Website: home-depot
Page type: payment
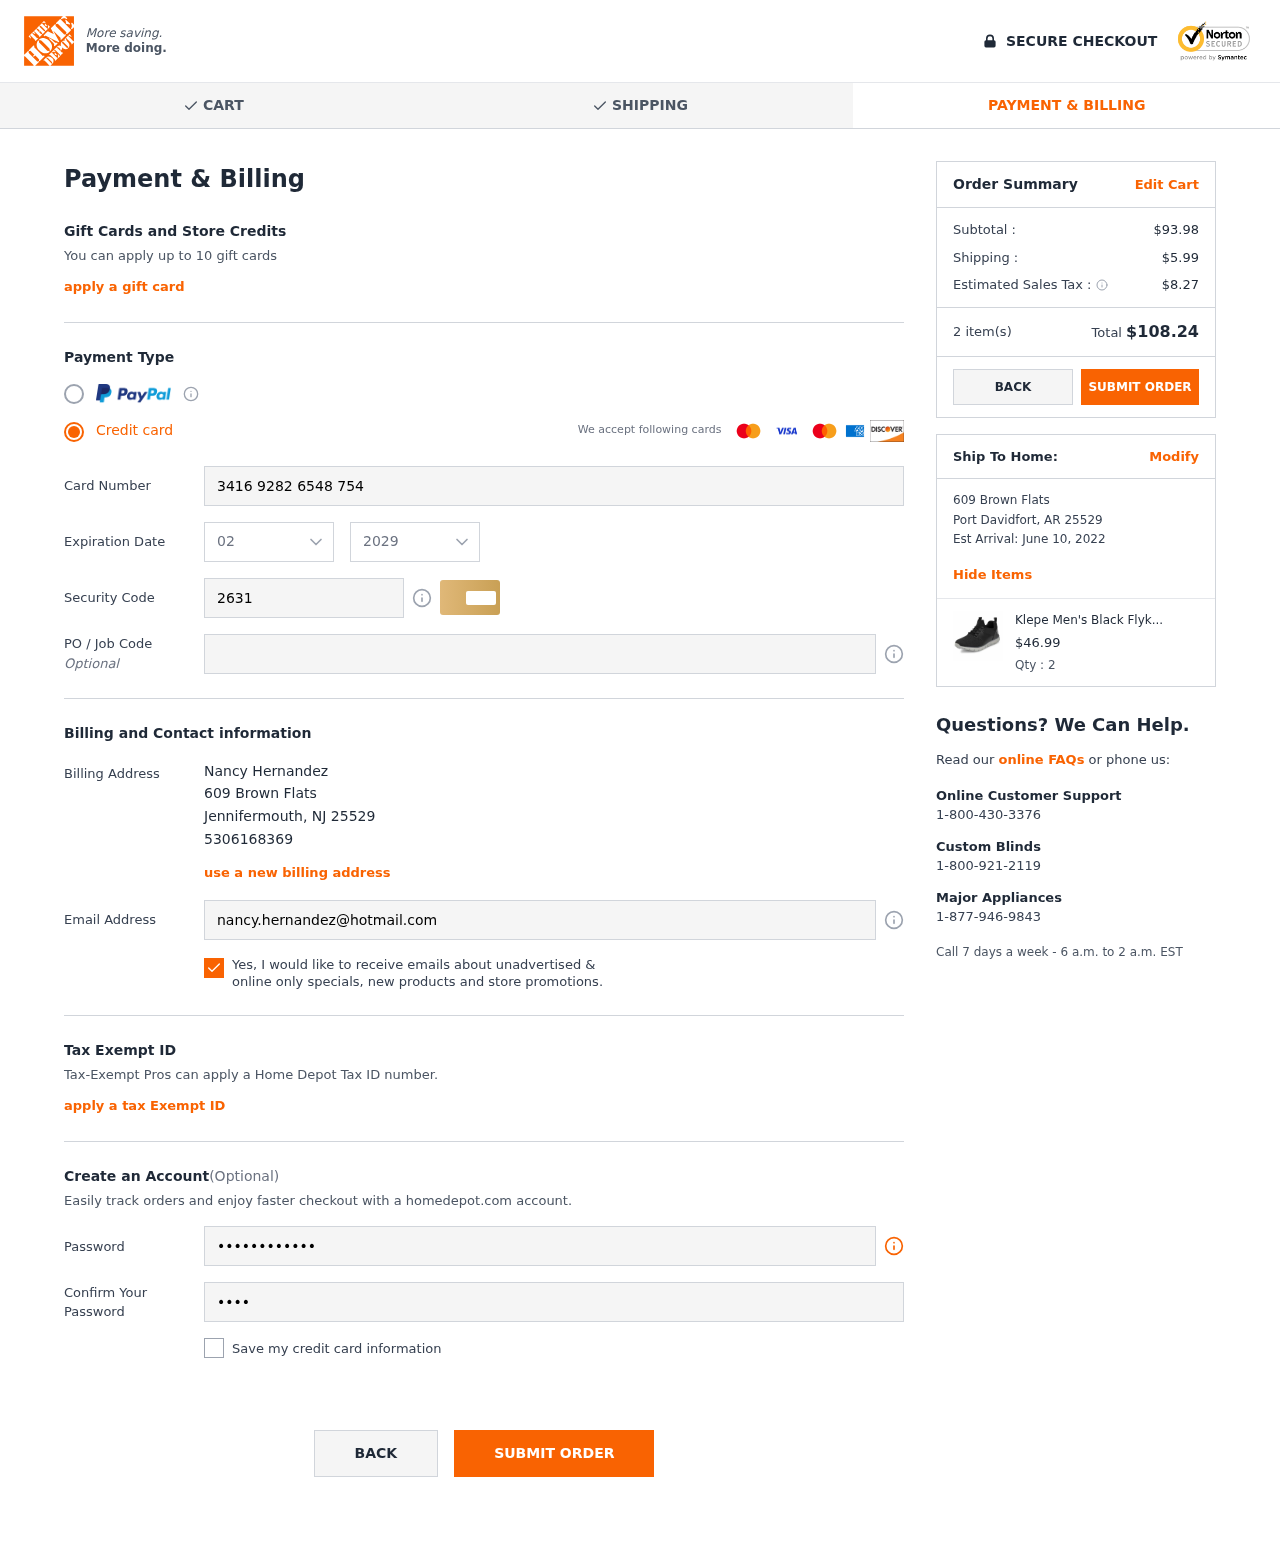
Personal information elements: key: PII_CARD_CVV
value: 2631
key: PII_CARD_EXPIRY_MONTH
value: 02
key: PII_CARD_EXPIRY_YEAR
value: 29
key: PII_CARD_NUMBER
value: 3416 9282 6548 754
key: PII_CITY
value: Jennifermouth
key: PII_CITY2
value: Port Davidfort
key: PII_EMAIL
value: nancy.hernandez@hotmail.com
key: PII_FULLNAME
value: Nancy Hernandez
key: PII_PHONE
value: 5306168369
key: PII_POSTCODE
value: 25529
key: PII_POSTCODE2
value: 25529
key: PII_STATE_ABBR
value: NJ
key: PII_STATE_ABBR2
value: AR
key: PII_STREET
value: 609 Brown Flats
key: PII_STREET2
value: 609 Brown Flats
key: PII_POSTCODE_FULL
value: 25529
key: PII_POSTCODE_NUMERIC
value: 25529
Product elements: key: PRODUCT1_NAME
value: Klepe Men's Black Flyknit with Memory Foam Running Shoes-7 UK (41 EU) (8 US) (FD18-04/BLK)
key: PRODUCT1_PRICE
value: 46.99
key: PRODUCT1_QUANTITY
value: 2
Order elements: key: ORDER_SUBTOTAL
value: $93.98
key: ORDER_SHIPPING_COST
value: $5.99
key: ORDER_TAX
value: $8.27
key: ORDER_NUM_ITEMS
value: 2 item(s)
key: ORDER_TOTAL
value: $108.24
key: ORDER_DELIVERY_DATE
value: June 10, 2022